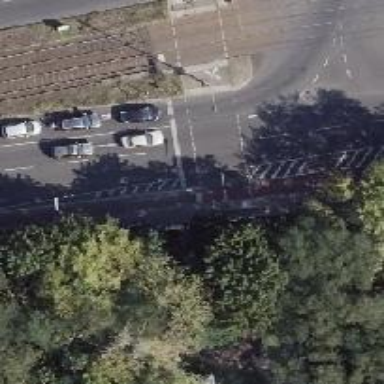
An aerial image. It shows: Secondary road with asphalt surface. There is parallel parking lane on the right side and track for cycling on the right as well.